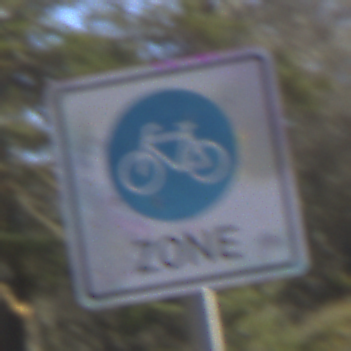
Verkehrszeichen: BeginnFahrradzone
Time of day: MorningAfternoon
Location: Outdoor (Nature)
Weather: Clear
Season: Winter
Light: Natural